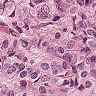
Metastatic tissue present: yes